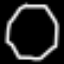
Label: octagon